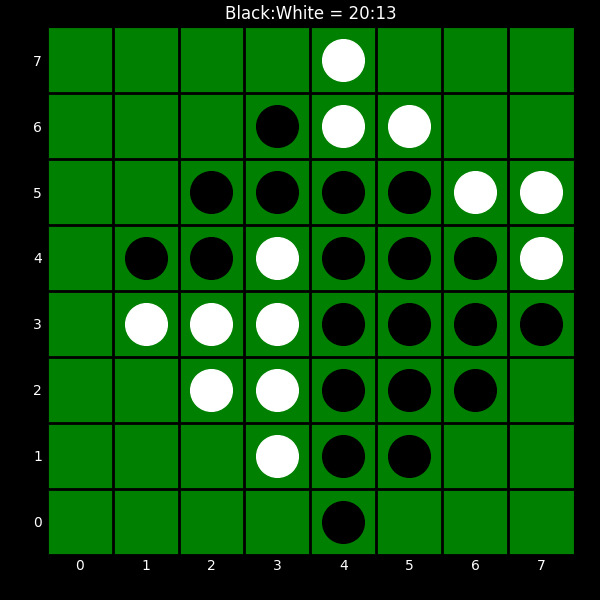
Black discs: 20
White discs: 13